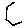
Label: hexagon